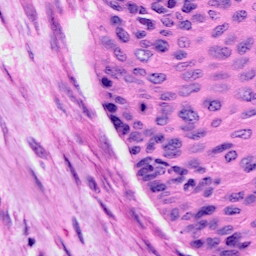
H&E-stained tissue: Cervix